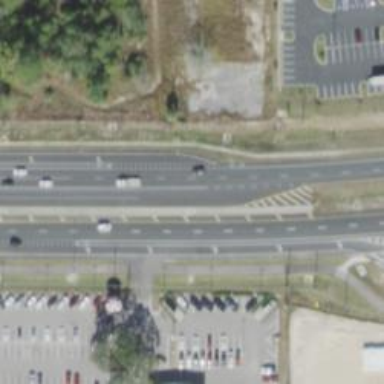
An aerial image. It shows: Asphalt road classified as trunk highway.